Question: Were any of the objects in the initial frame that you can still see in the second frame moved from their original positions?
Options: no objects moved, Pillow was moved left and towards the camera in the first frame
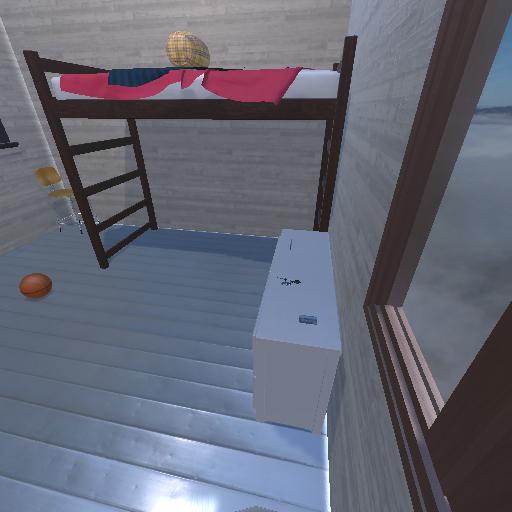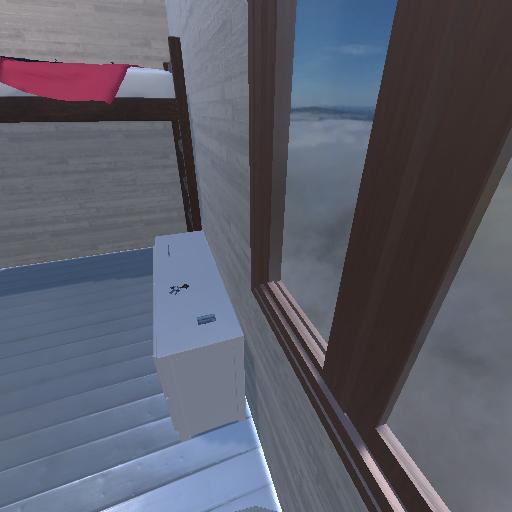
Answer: no objects moved